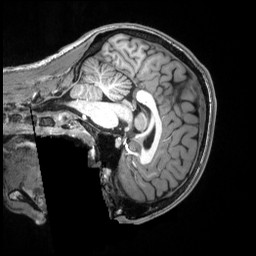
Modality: T1w
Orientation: sagittal
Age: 22
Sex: male
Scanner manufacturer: siemens
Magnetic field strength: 3 T
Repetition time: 2.53 s
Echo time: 0.0033 s